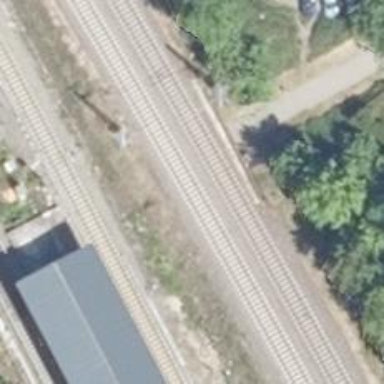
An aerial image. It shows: Bridge over electrified railway with contact lines.